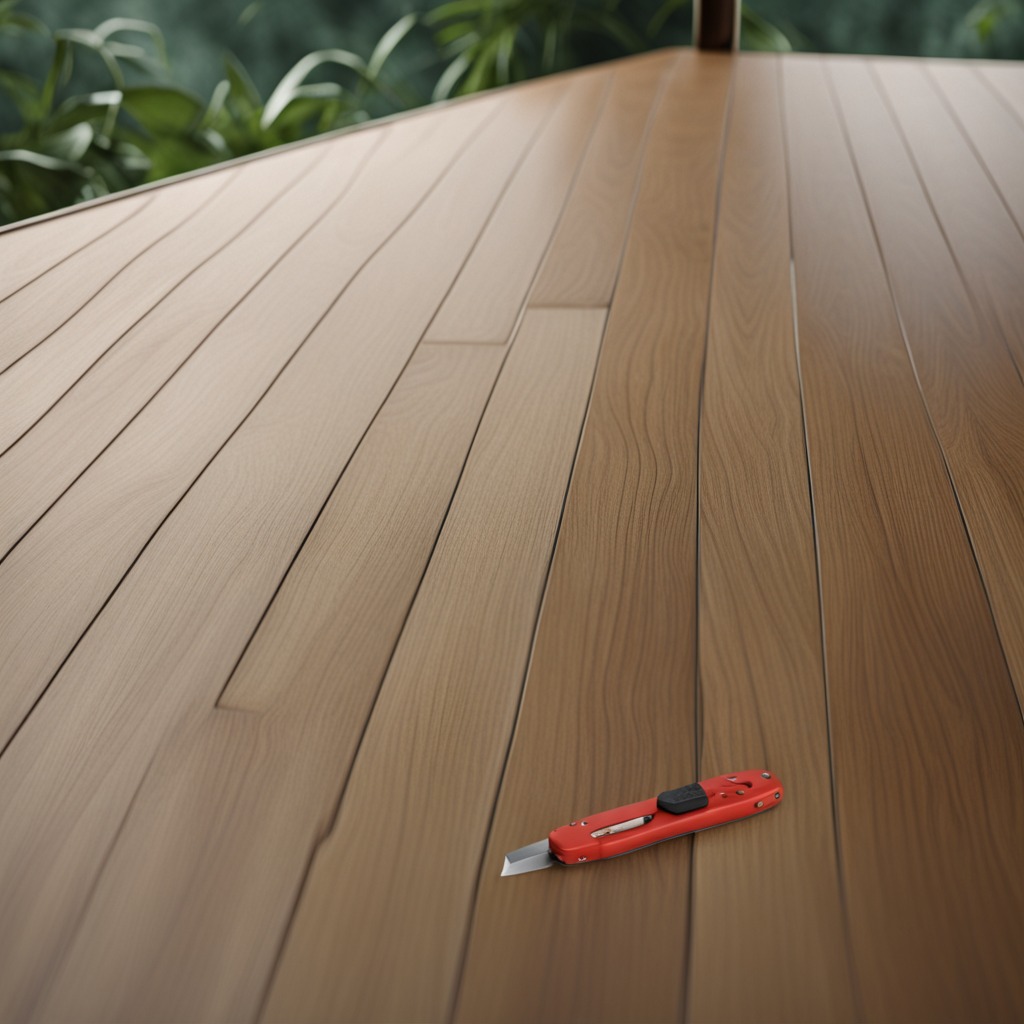
A utility knife is lying on a wooden table inside a jungle field workshop tent humid ambient light worn but.